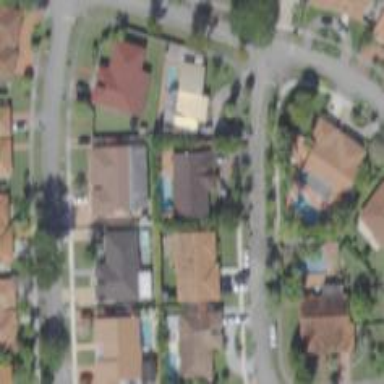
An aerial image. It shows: Residential road.